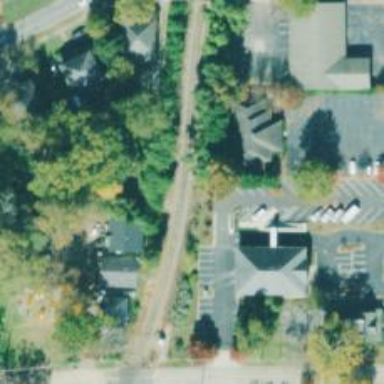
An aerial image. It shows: Railway track.